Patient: sex F, age 54
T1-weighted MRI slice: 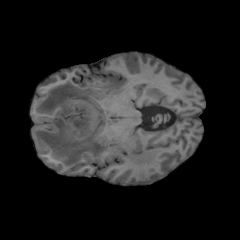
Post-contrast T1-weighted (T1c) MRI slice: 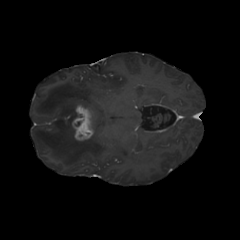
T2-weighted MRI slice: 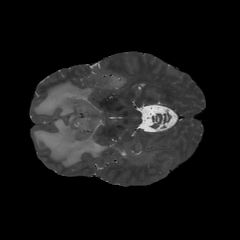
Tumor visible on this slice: yes
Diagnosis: Glioblastoma, IDH-wildtype
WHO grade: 4